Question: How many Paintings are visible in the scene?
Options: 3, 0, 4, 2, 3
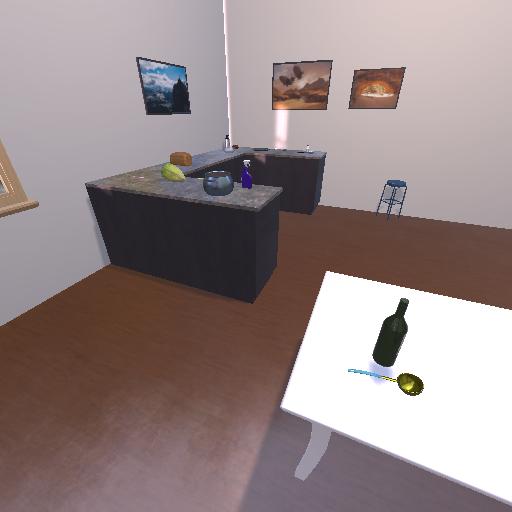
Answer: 3